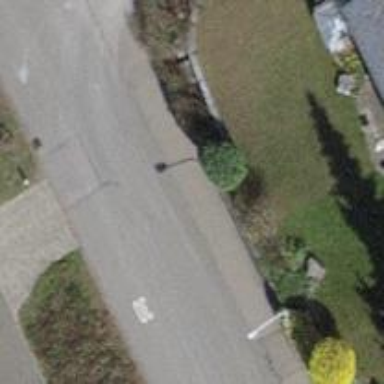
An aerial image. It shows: Sidewalk.